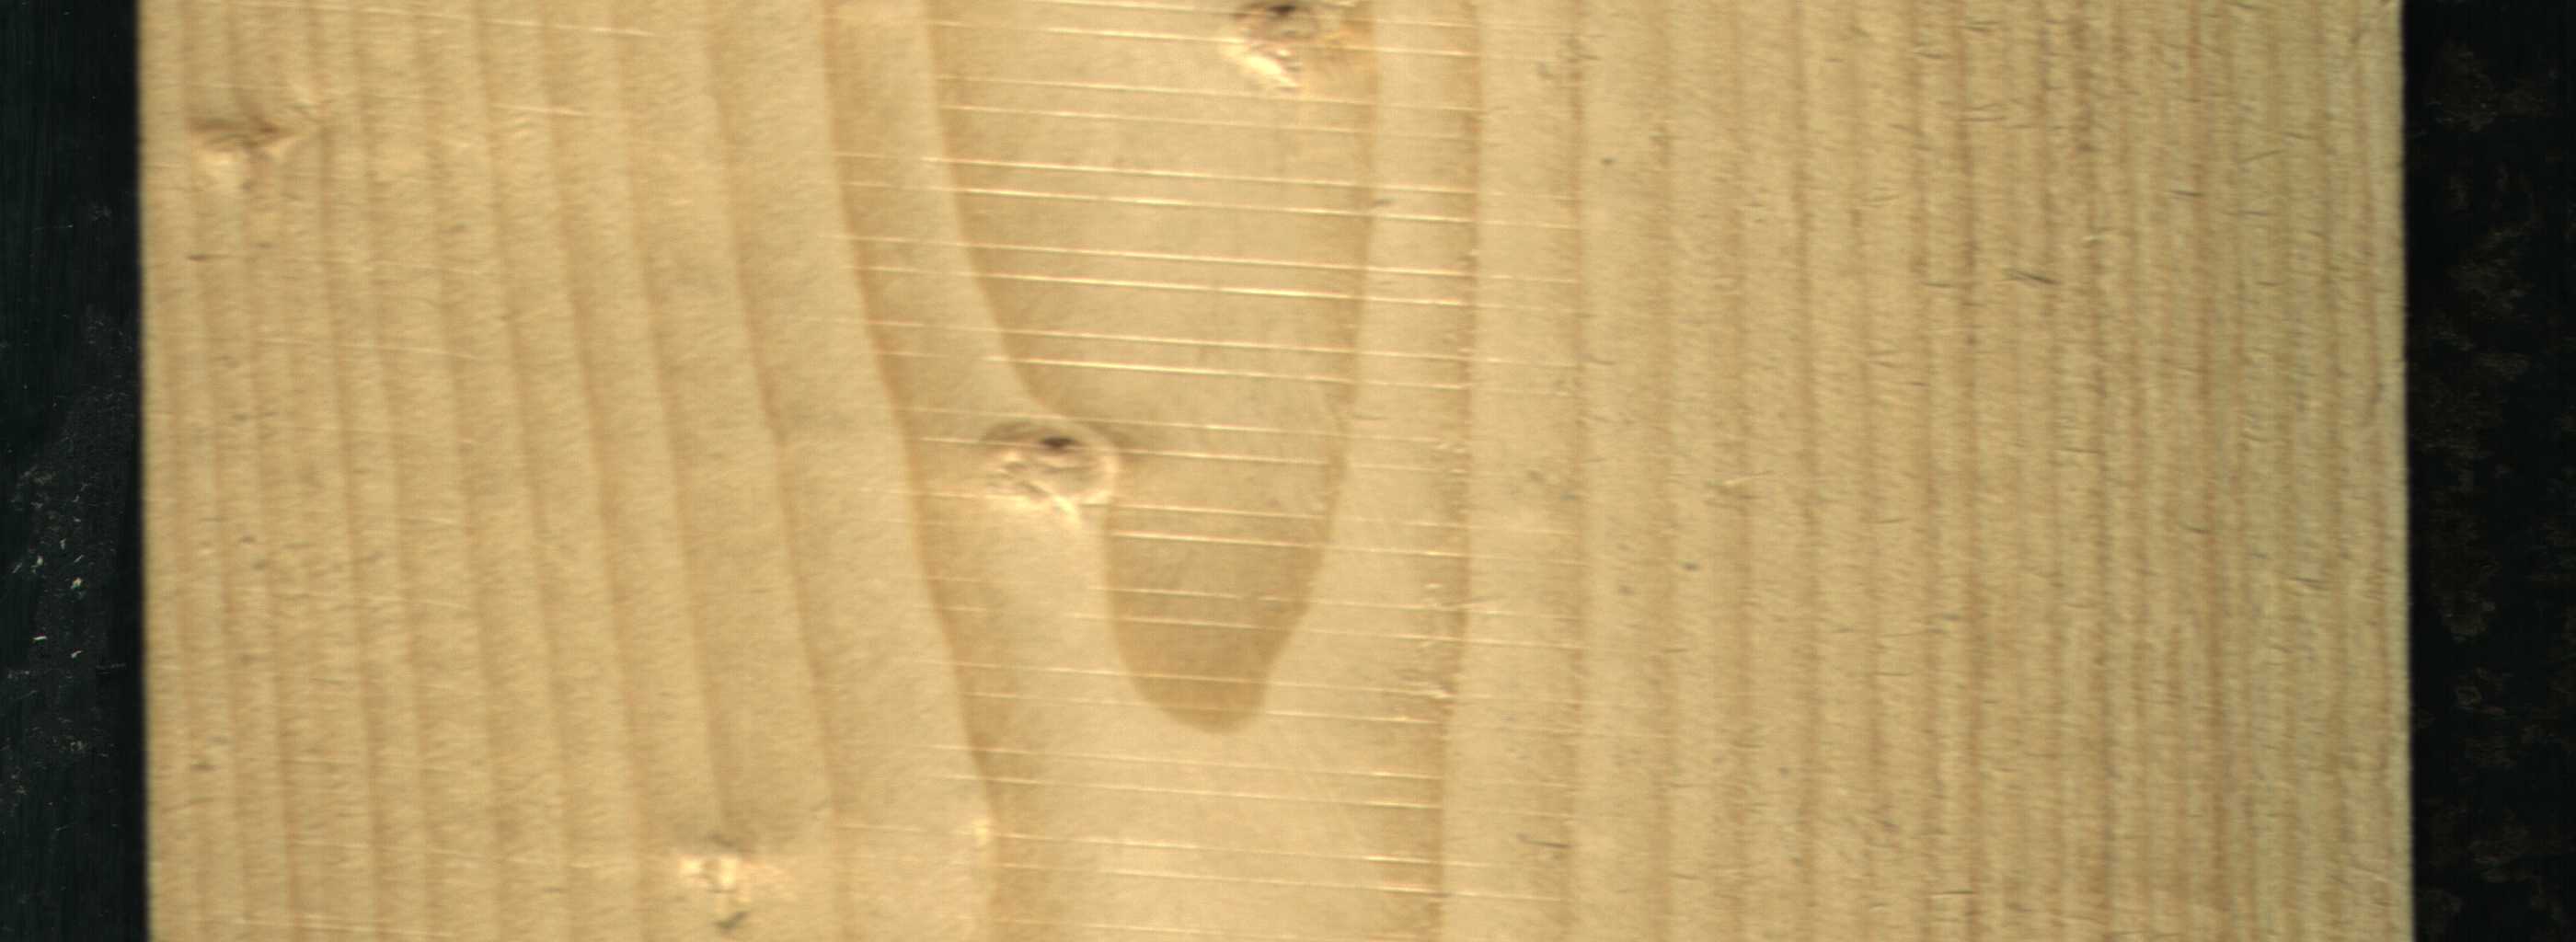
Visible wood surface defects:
Live_Knot
Live_Knot